Question: I have three tabs like this:

When I press on the last table, there is a code behind executing to get data from database. I have done all of that.
### my problem
in the last tab there is a button, when I press it. it loads the whole page and then returns to the first tab open.
### what I want
when I pressing that button in the last tab, I want to get the data and present it, whit out making the page goes to the first tab.
### i am sure it is something about post back but i don't know anything about it
### Edit
this is my code in c#
'''
protected void BookingForDate_Click(object sender, EventArgs e)
{
//do something in database and fill the table
}
'''
### Edit2
'''
protected void Page_Load(object sender, EventArgs e)
{
// go to database and get data to fill it in the first tab
}
'''
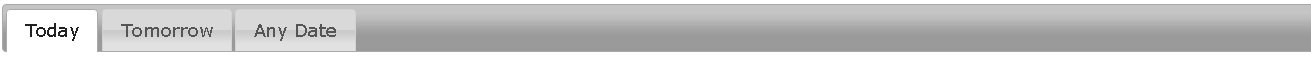
Answer: Here is a post that should get you started with update panels
<URL>
Here is the minimum you need on the page with it writing out the datetime. so you can see it works
'''
<asp:ScriptManager ID="ScriptManager" runat="server" />
<asp:UpdatePanel ID="UpdatePanel1" UpdateMode="Conditional" runat="server">
<ContentTemplate>
<!-- Other content in the panel. -->
<%=DateTime.Now.ToString() %><br />
<asp:Button ID="Button1" Text="Refresh Panel" runat="server" />
</ContentTemplate>
</asp:UpdatePanel>
'''